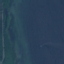
Land use / land cover: SeaLake